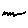
Label: zigzag